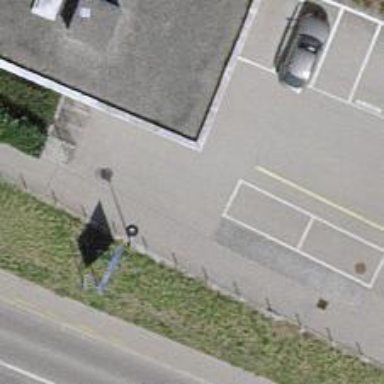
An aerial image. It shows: Bicycle parking facility.